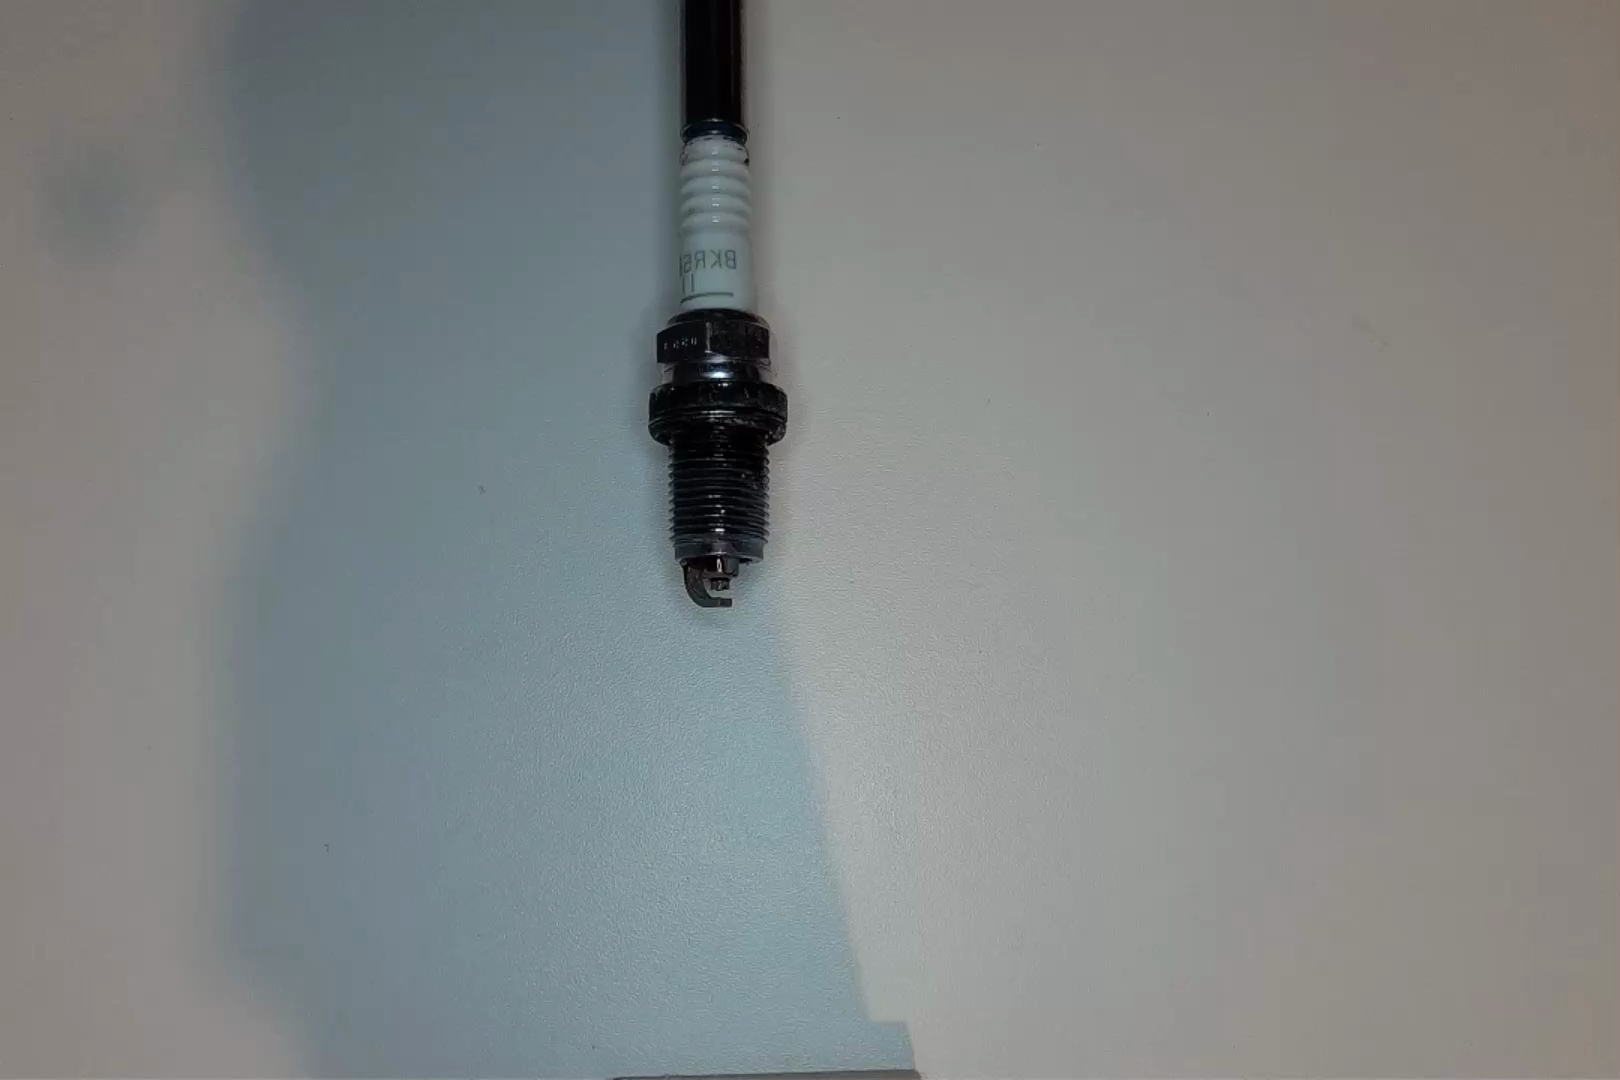
Label: anomaly